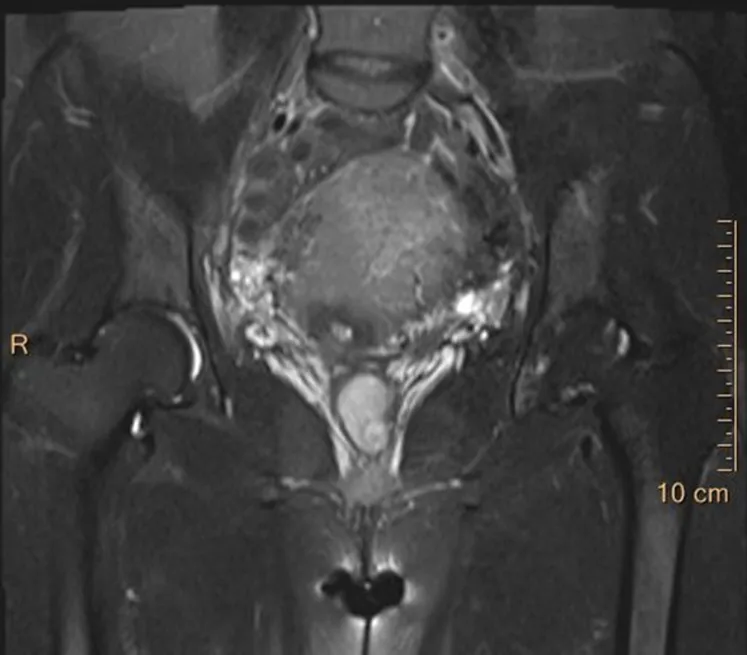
MRI longitudinal section.
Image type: radiology (mri)